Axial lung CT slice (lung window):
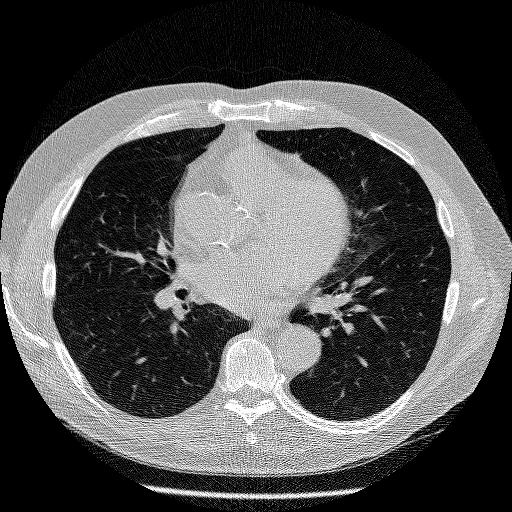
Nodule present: no